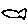
Label: fish